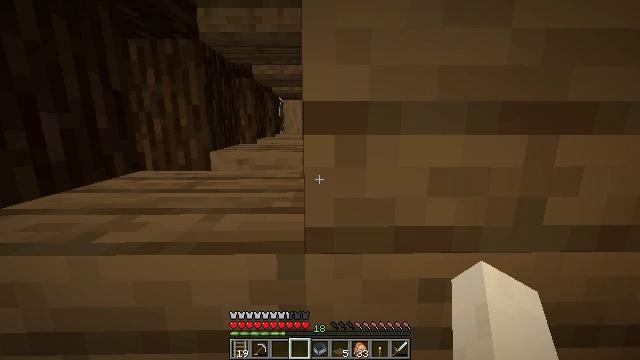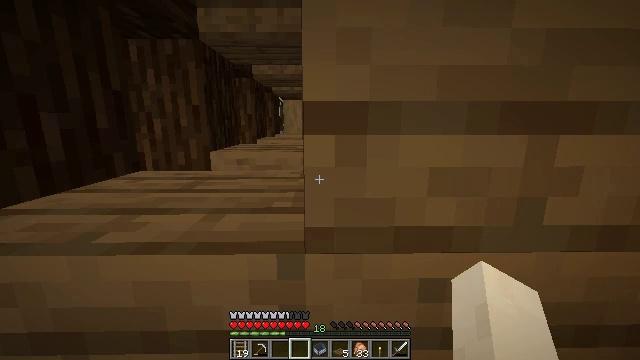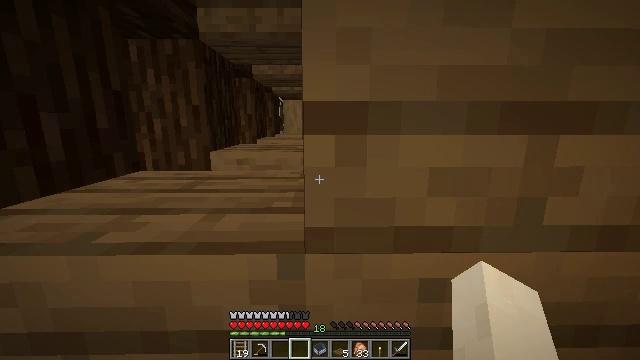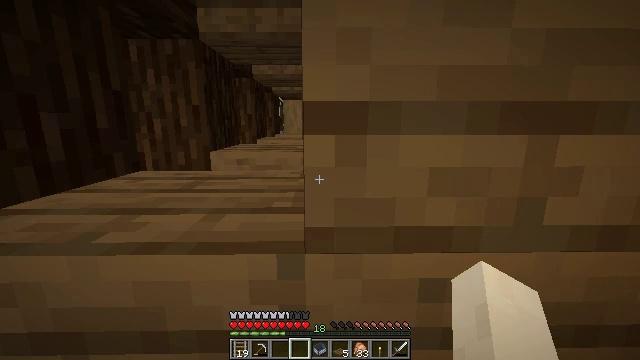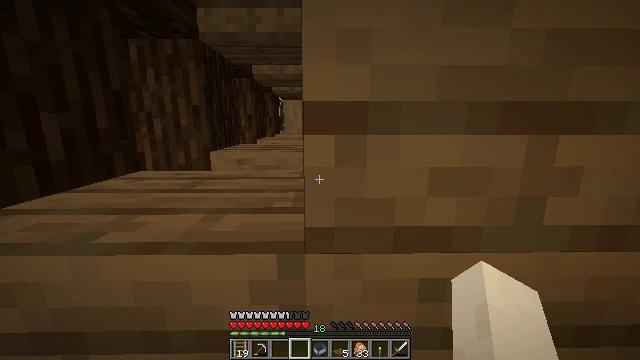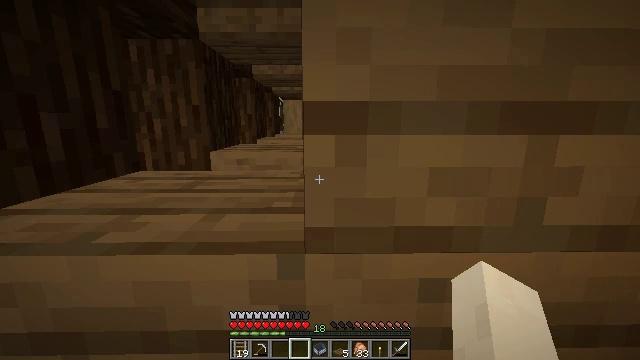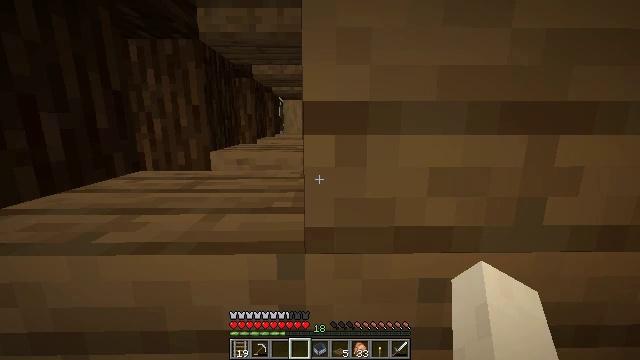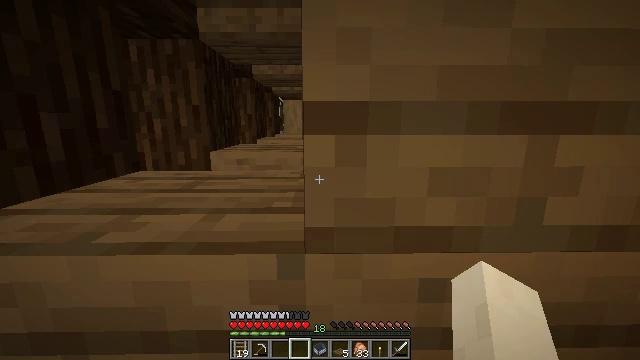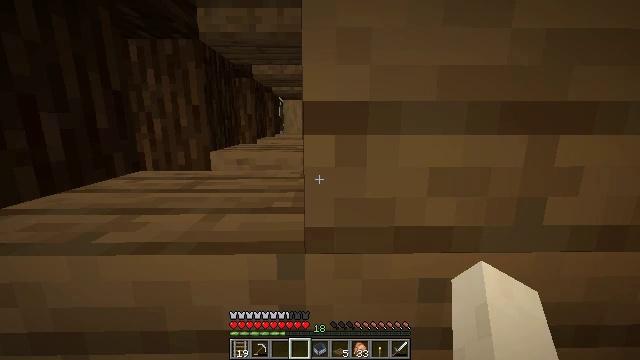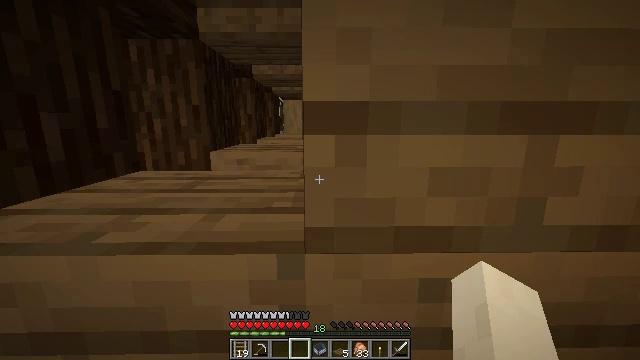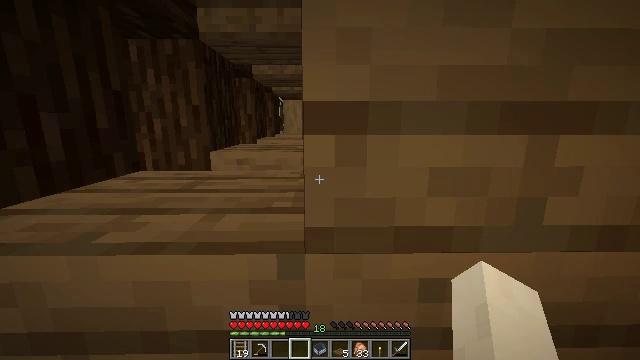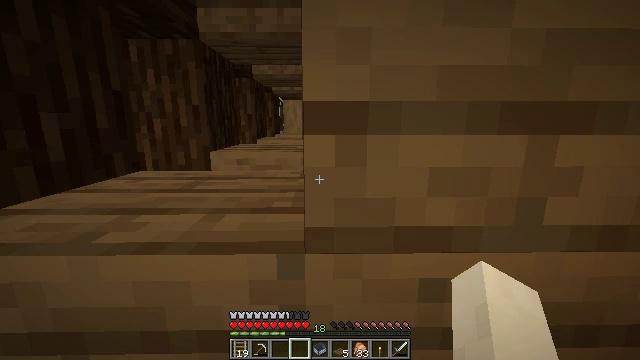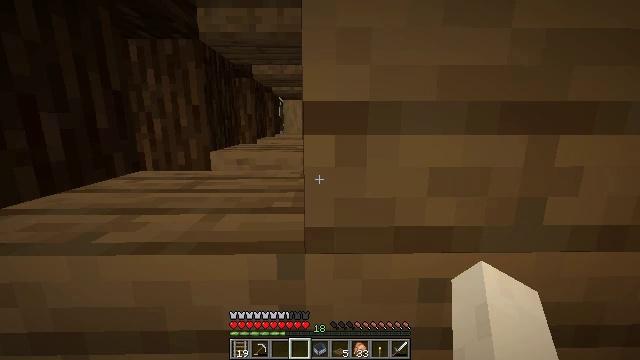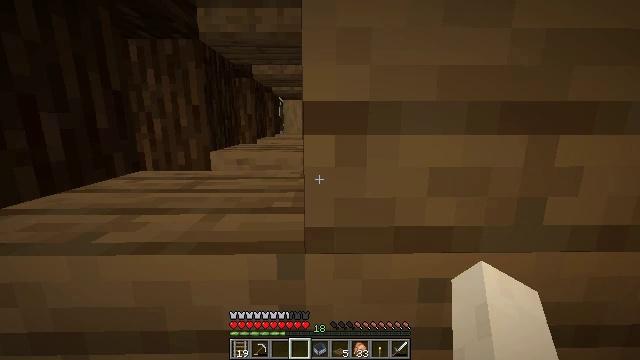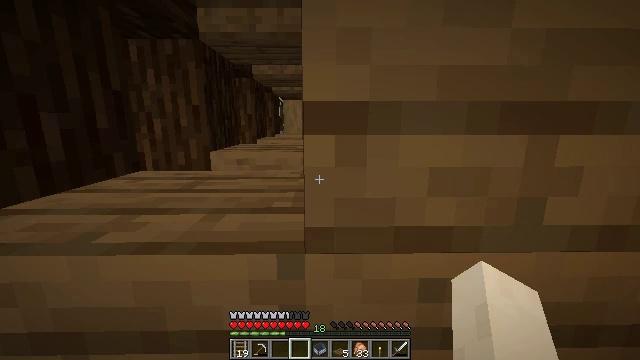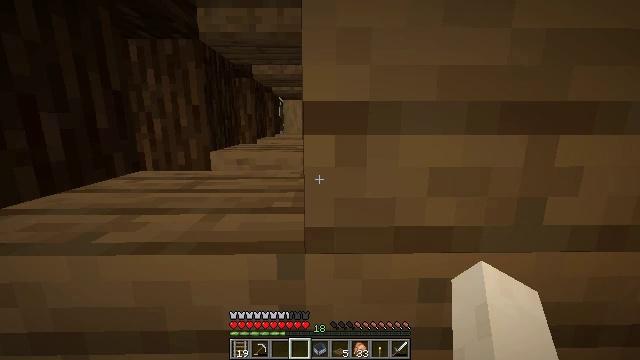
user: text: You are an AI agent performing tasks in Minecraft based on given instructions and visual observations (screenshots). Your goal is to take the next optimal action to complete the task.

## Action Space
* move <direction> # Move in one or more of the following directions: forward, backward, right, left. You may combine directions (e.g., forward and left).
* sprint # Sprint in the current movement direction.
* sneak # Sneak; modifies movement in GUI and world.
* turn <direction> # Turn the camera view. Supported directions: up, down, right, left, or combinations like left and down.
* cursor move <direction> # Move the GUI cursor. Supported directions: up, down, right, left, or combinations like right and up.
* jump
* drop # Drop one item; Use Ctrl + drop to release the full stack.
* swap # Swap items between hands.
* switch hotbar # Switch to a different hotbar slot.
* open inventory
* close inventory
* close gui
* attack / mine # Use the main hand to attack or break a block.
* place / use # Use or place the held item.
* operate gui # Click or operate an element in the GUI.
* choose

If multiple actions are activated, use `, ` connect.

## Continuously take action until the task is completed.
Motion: motion action
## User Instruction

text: Mine the stripped spruce log.
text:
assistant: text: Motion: no_op
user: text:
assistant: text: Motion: no_op
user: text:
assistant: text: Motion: no_op
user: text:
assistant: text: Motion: no_op
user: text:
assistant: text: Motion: no_op
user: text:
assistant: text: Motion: no_op
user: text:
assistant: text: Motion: no_op
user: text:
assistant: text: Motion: no_op
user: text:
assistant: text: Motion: no_op
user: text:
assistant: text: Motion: no_op
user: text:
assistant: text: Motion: no_op
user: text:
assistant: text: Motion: no_op
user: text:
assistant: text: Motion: no_op
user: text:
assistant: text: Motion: no_op
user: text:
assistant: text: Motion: no_op
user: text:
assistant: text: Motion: no_op
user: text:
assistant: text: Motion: no_op
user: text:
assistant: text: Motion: no_op
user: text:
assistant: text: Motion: no_op
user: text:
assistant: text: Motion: no_op
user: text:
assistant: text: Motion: no_op
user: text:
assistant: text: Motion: no_op
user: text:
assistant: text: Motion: no_op
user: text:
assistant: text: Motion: no_op
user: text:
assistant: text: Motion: no_op
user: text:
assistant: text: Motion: no_op
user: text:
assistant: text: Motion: no_op
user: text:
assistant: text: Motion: no_op
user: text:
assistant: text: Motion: no_op
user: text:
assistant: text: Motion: no_op